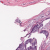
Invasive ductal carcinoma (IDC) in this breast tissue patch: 0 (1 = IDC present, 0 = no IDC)